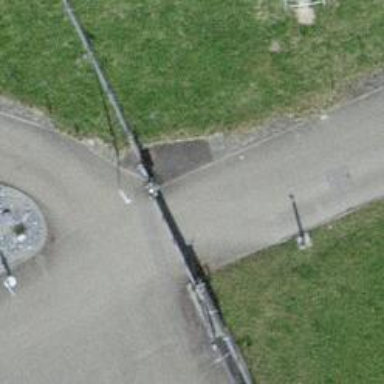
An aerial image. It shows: Gate.